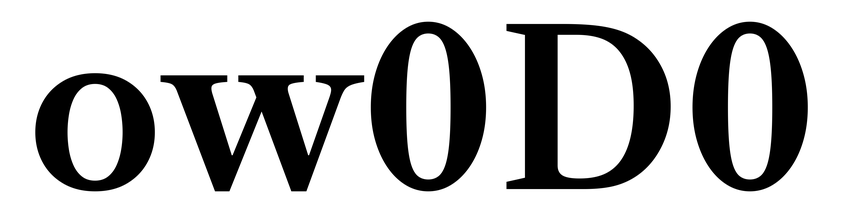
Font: LibreCaslonText_SemiBold